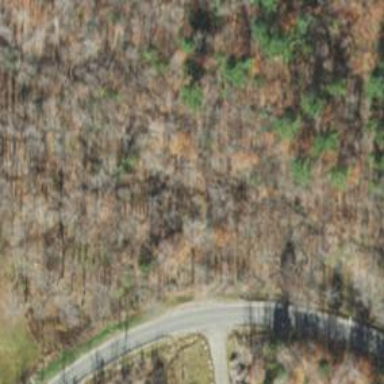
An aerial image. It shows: Abandoned road.